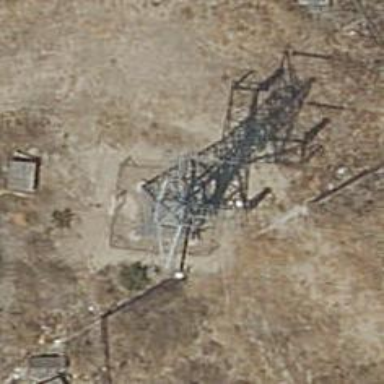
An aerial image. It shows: Three power lines with cables.